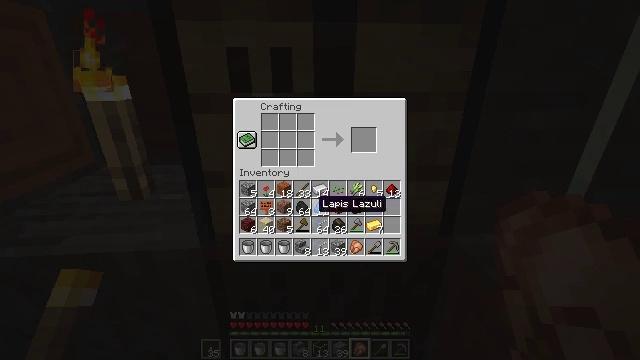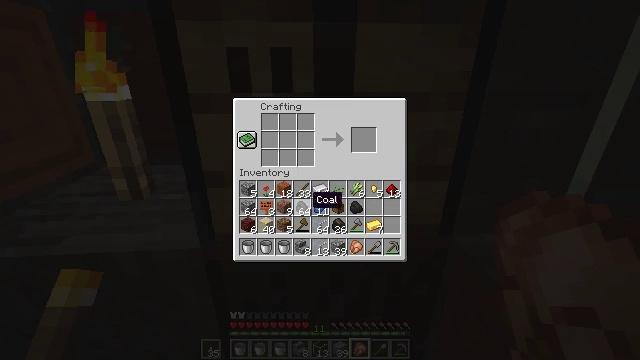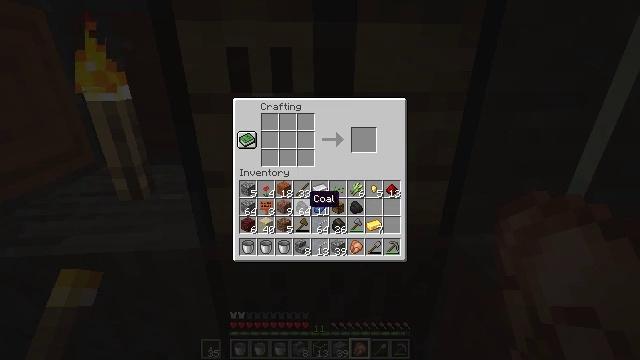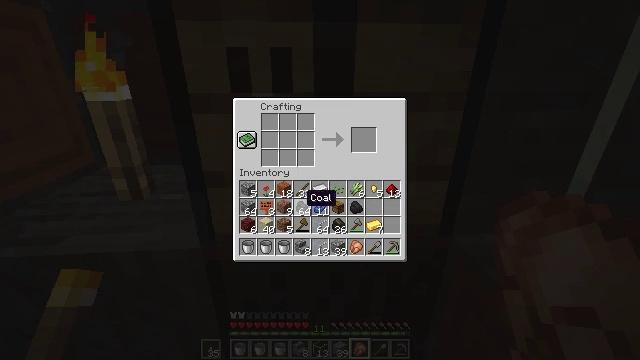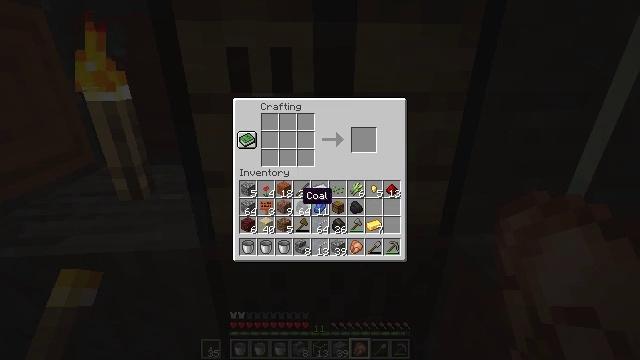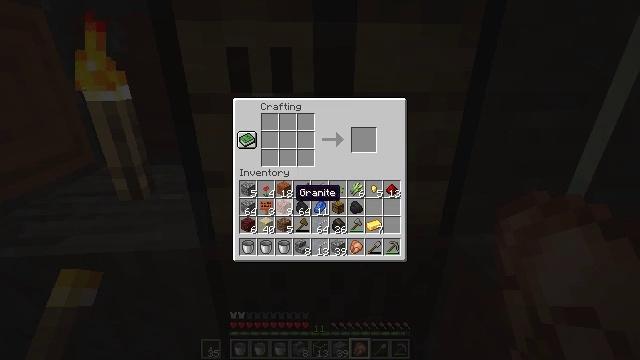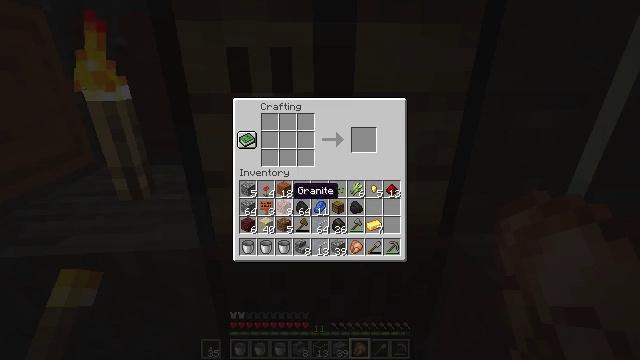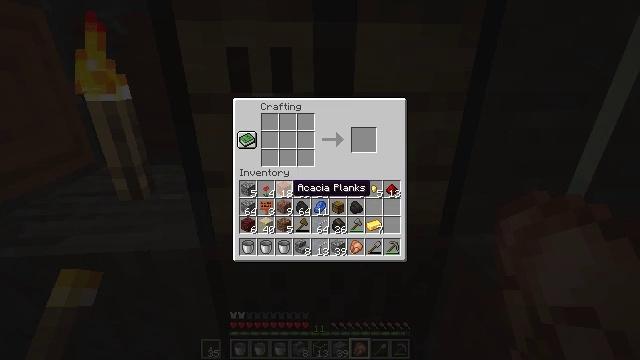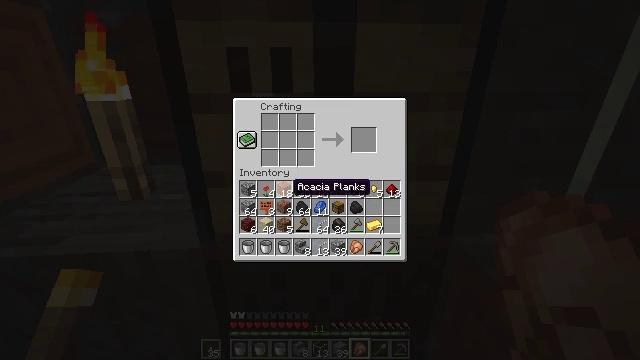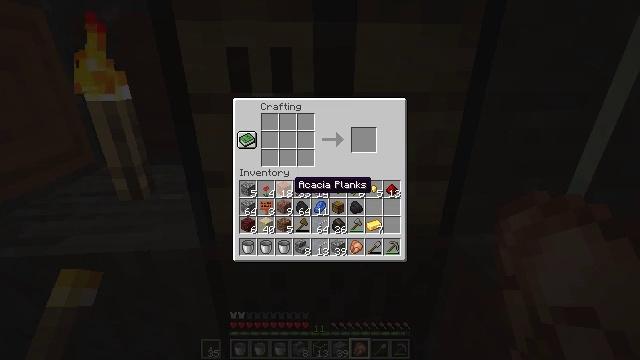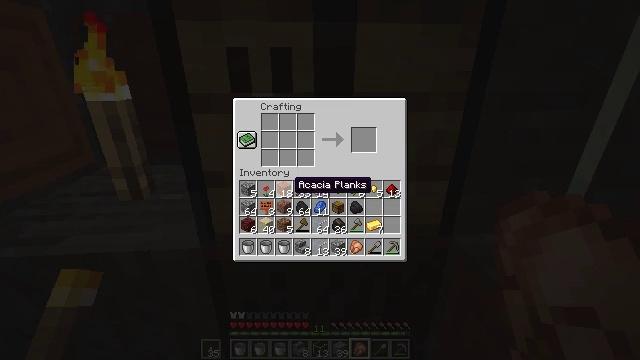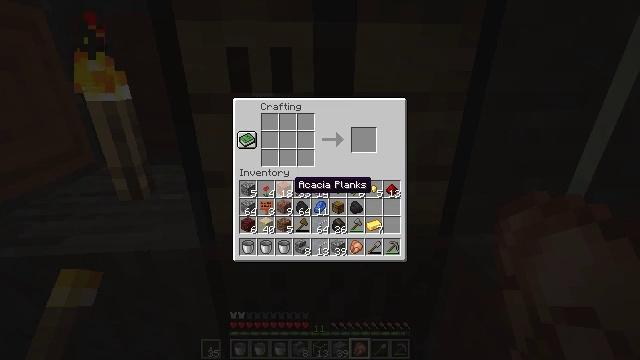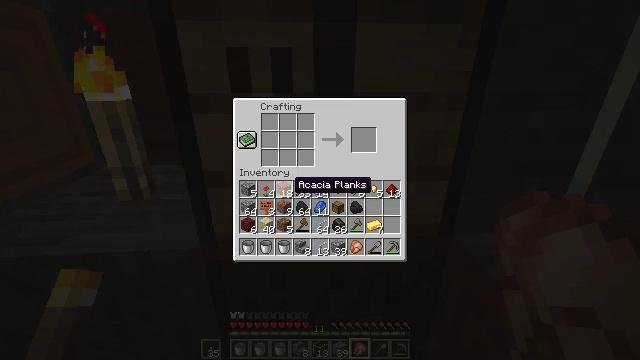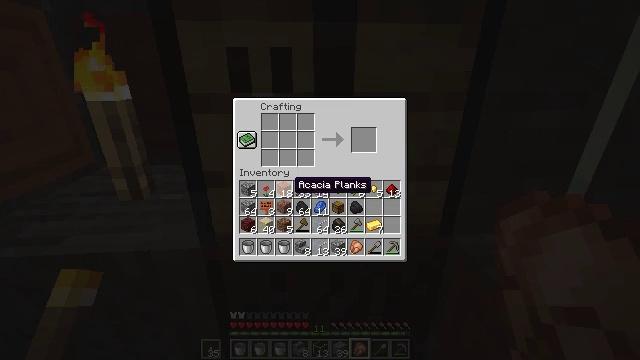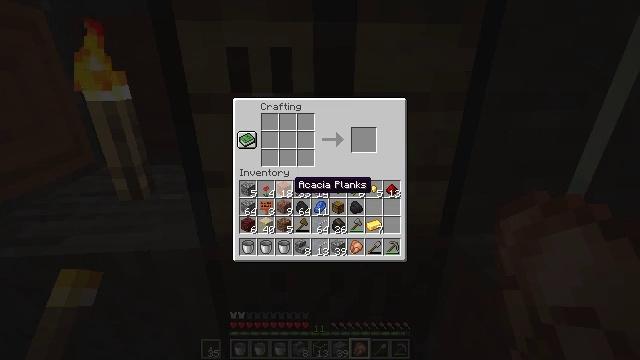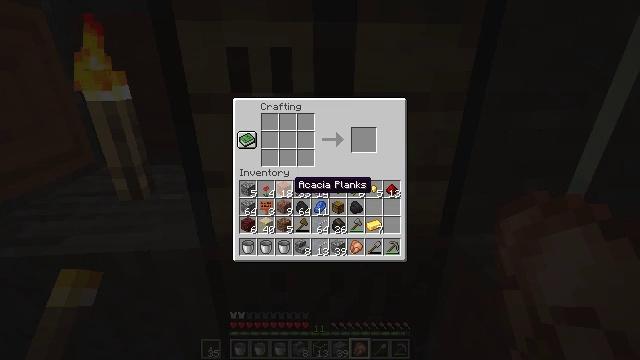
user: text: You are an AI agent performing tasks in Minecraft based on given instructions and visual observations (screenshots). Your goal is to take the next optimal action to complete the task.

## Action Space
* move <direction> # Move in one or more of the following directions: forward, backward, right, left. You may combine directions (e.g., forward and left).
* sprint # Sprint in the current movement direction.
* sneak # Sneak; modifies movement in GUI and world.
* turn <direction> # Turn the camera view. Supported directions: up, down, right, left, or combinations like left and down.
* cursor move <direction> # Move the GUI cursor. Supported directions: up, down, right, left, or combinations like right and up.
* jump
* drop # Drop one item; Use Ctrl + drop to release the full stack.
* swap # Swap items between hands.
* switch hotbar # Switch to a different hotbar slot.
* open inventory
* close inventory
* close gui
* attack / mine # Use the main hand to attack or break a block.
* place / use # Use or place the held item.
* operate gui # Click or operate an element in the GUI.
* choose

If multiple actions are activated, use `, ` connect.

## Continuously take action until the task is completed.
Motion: motion action
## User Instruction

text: Craft an acacia fence gate at the crafting table.
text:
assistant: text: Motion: no_op
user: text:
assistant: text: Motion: no_op
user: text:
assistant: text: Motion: no_op
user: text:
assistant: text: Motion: no_op
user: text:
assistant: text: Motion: cursor move left
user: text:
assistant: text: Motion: no_op
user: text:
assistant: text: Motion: no_op
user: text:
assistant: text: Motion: no_op
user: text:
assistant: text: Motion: no_op
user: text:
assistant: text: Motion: no_op
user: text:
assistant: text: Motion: no_op
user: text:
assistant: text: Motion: no_op
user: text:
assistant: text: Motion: no_op
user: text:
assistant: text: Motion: no_op
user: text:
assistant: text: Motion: no_op
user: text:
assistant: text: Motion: no_op
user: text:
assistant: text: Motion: no_op
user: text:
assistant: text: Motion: no_op
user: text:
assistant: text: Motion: no_op
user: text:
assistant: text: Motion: no_op
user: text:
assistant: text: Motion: no_op
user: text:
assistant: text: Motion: no_op
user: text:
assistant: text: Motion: no_op
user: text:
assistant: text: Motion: no_op
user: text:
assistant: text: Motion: no_op
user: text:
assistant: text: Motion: cursor move up
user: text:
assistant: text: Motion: cursor move left and up
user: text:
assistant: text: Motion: cursor move up
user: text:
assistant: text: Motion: no_op
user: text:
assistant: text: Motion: no_op